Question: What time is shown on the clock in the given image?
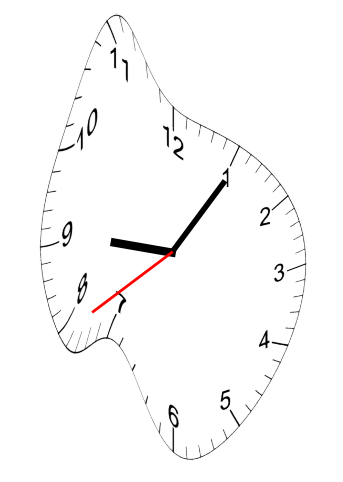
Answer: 09:05:39